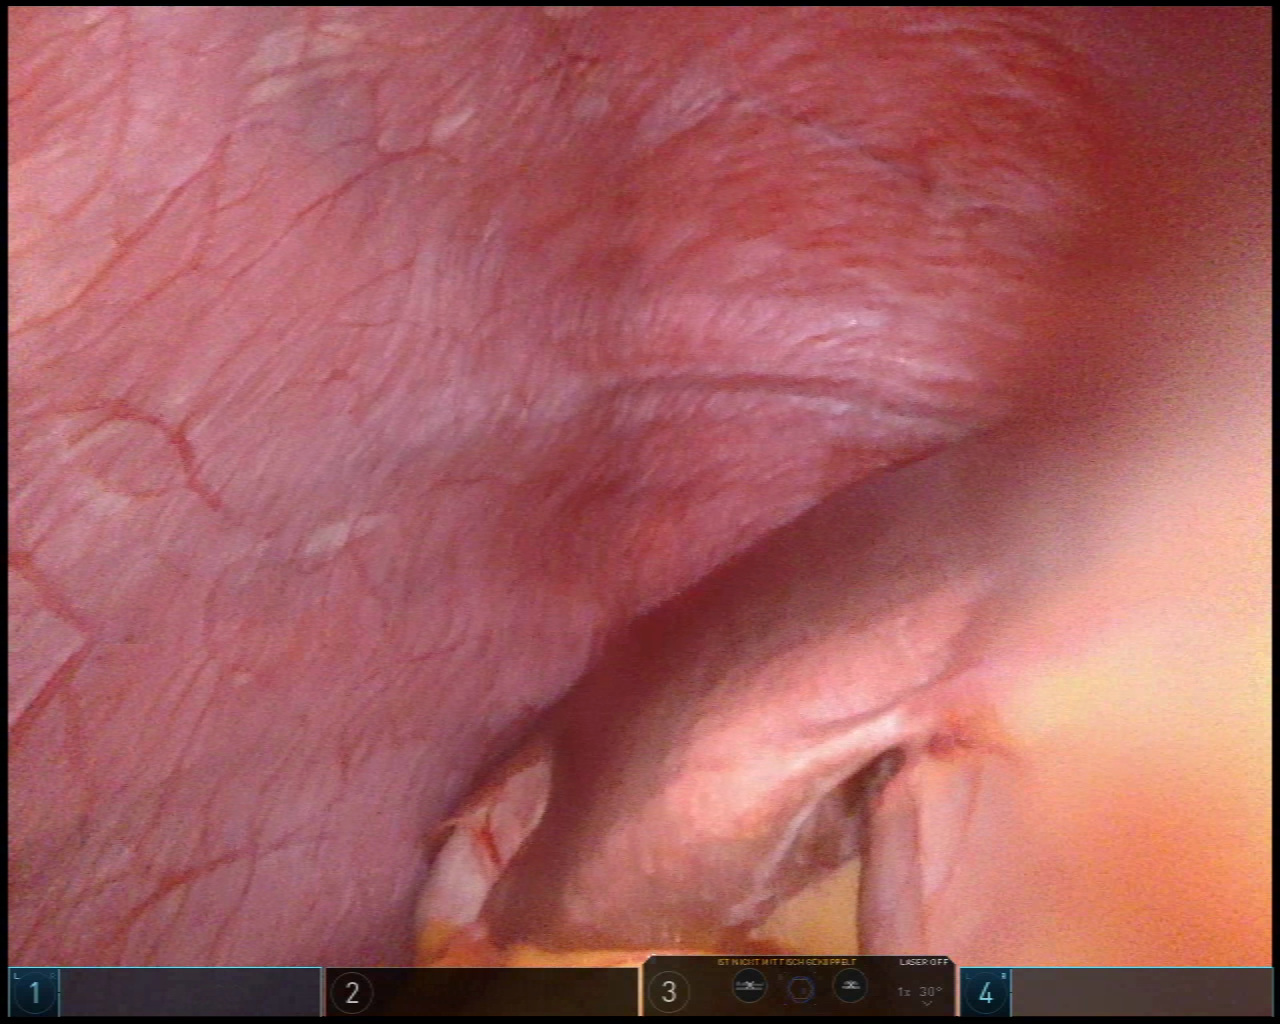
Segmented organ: liver
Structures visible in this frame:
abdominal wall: yes
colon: no
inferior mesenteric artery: no
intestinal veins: no
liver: yes
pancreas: no
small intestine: no
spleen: no
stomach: yes
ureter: no
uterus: no
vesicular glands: no